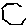
Label: hexagon